Question: I have a Worklight hybrid app that works fine with most all devices except for the newer Galaxy S5 and Note 4.
The app displays fine in all devices, however it uses the Cordova camera plug-in to get an existing pictures. But, Samsung has a directory chooser "Get Pictures" before the file chooser. The dialog is so large that is un-usable.
I have tried setting 'anyDensity' to false but this causes the app's content to be tiny although the dialog looked good. I also tried using 'targetSdkVersion=13', 'android:xlargeScreens', 'android:compatibleWidthLimitDp', 'android:largestWidthLimitDp',
'android:requiresSmallestWidthDp' and changing the @media query in the CSS with no luck.
Is there anything I can do to allow my app to look the same but adjust the system dialog so it handles itself correctly?
worklight 6.2
android 4.4.4
cordova 3.6
backbone, jQuery, less
'''
<supports-screens android:anyDensity="false" android:normalScreens="true" android:resizeable="false" android:smallScreens="false"/>
'''

'''
<?xml version="1.0" encoding="UTF-8" standalone="no"?>
<manifest xmlns:android="http://schemas.android.com/apk/res/android" android:versionCode="5" android:versionName="1.0" package="com.EmployeeApp">
<uses-sdk android:minSdkVersion="8" />
<supports-screens android:anyDensity="false" android:normalScreens="true" android:resizeable="false" android:smallScreens="false"/>
<uses-permission android:name="android.permission.INTERNET"/>
<uses-permission android:name="android.permission.ACCESS_NETWORK_STATE"/>
<uses-permission android:name="android.permission.ACCESS_WIFI_STATE"/>
<!-- Push permissions -->
<permission android:name="com.EmployeeApp.permission.C2D_MESSAGE" android:protectionLevel="signature"/>
<uses-permission android:name="com.EmployeeApp.permission.C2D_MESSAGE"/>
<uses-permission android:name="com.google.android.c2dm.permission.RECEIVE"/>
<uses-permission android:name="android.permission.WAKE_LOCK"/>
<uses-permission android:name="android.permission.GET_ACCOUNTS"/>
<uses-permission android:name="android.permission.USE_CREDENTIALS"/>
<uses-permission android:name="android.permission.WRITE_EXTERNAL_STORAGE"/>
<application android:icon="@drawable/icon" android:label="@string/app_name">
<activity android:configChanges="orientation|keyboardHidden|screenSize" android:label="@string/app_name" android:launchMode="singleTask" android:name=".EmployeeApp">
<intent-filter>
<action android:name="android.intent.action.MAIN"/>
<category android:name="android.intent.category.LAUNCHER"/>
</intent-filter>
<intent-filter>
<action android:name="com.EmployeeApp.EmployeeApp.NOTIFICATION"/>
<category android:name="android.intent.category.DEFAULT"/>
</intent-filter>
</activity>
<!-- Preference Activity -->
<!-- Removed preferences activity per defect 20086 -->
<!--activity android:name="com.worklight.common.WLPreferences" android:label="Worklight Settings"/-->
<!-- Push service -->
<!-- In order to use the c2dm library, an application must declare a class with the name C2DMReceiver, in its own package, extending com.google.android.c2dm.C2DMBaseReceiver
It must also include this section in the manifest, replacing "com.google.android.apps.chrometophone" with its package name. -->
<service android:name=".GCMIntentService"/>
<service android:name=".ForegroundService"/>
<!-- Only google service can send data messages for the app. If permission is not set - any other app can generate it -->
<receiver android:name="com.google.android.gcm.GCMBroadcastReceiver" android:permission="com.google.android.c2dm.permission.SEND">
<!-- Receive the actual message -->
<intent-filter>
<action android:name="com.google.android.c2dm.intent.RECEIVE"/>
<category android:name="com.EmployeeApp"/>
</intent-filter>
<!-- Receive the registration id -->
<intent-filter>
<action android:name="com.google.android.c2dm.intent.REGISTRATION"/>
<category android:name="com.EmployeeApp"/>
</intent-filter>
</receiver>
</application>
</manifest>
'''
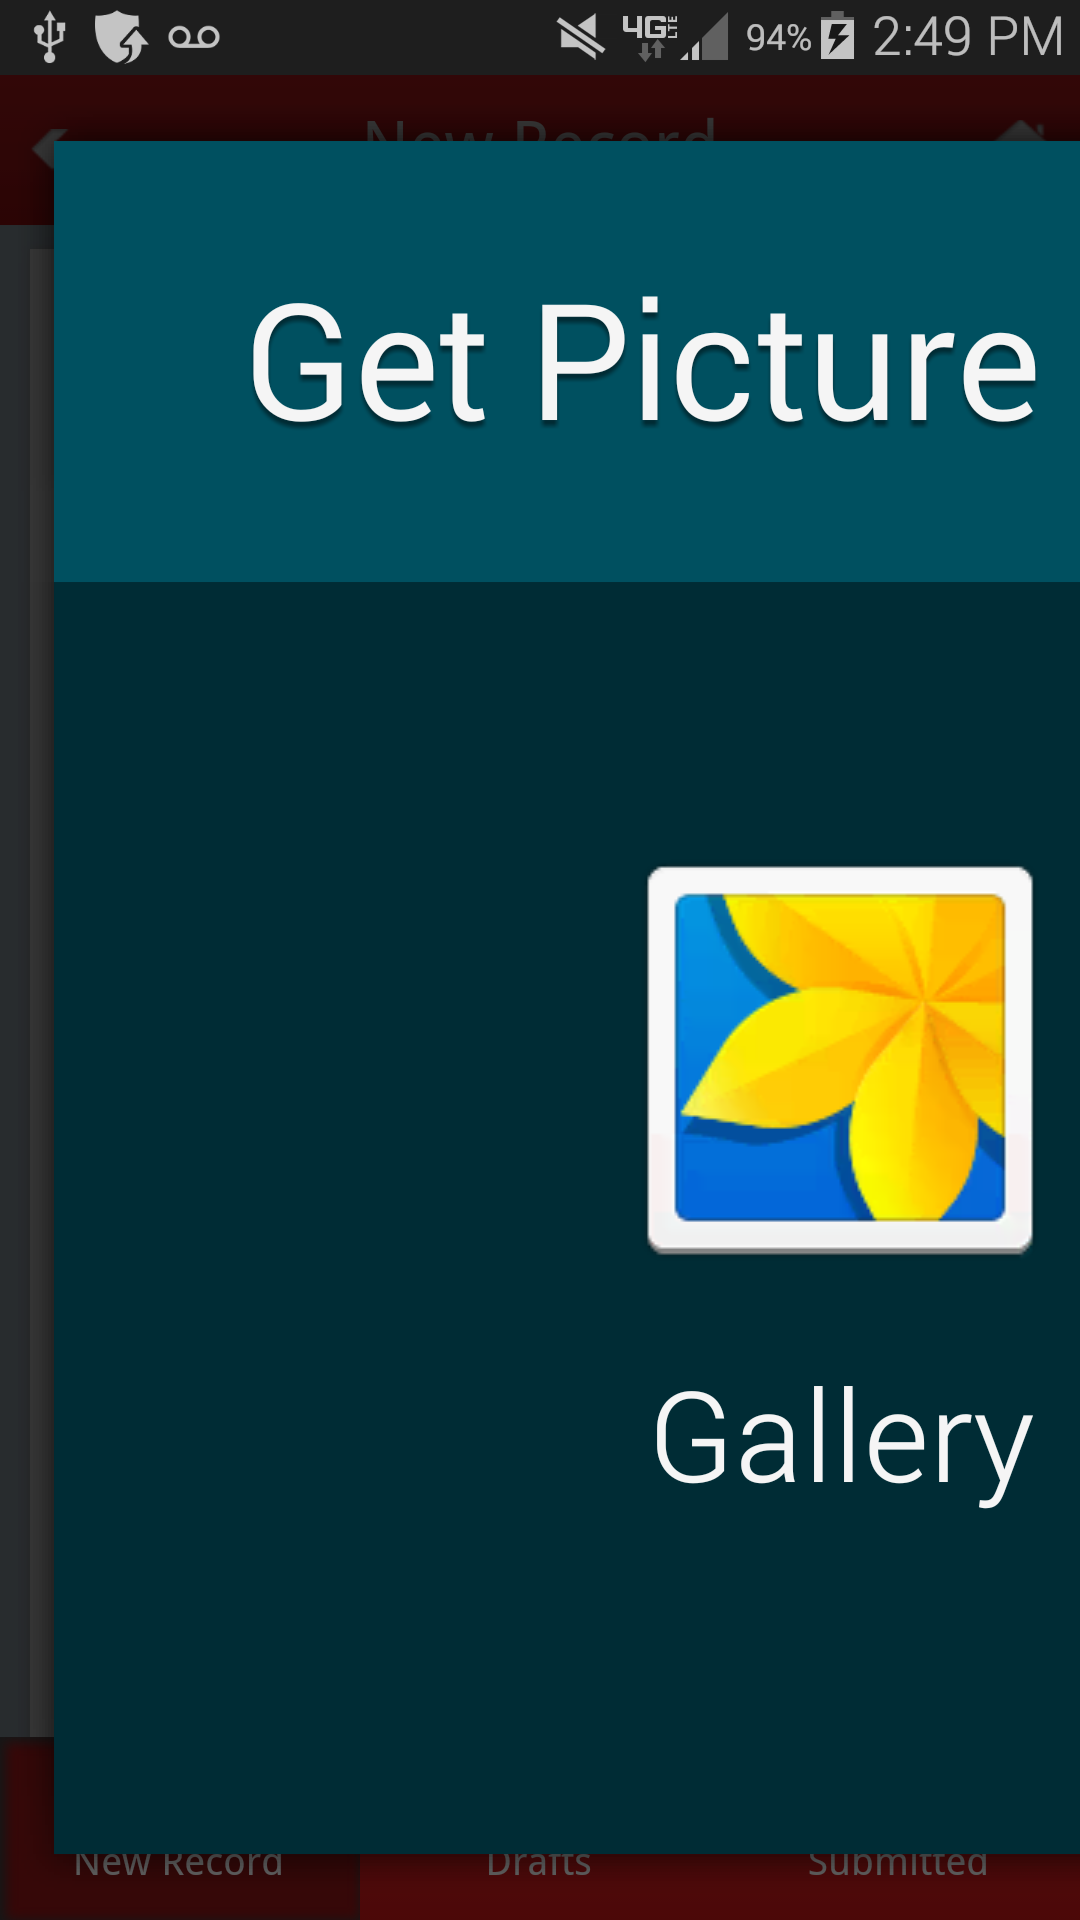
Answer: Per my comment: try changing the targetSdkVersion to higher than the attempted "14", instead to 19 or 20.
Typically by using a higher API Level, this tells the system to use UI elements that better fit the OS used. The lower the API, the lower the compatibility is with newer OS versions, screen sizes, etc.